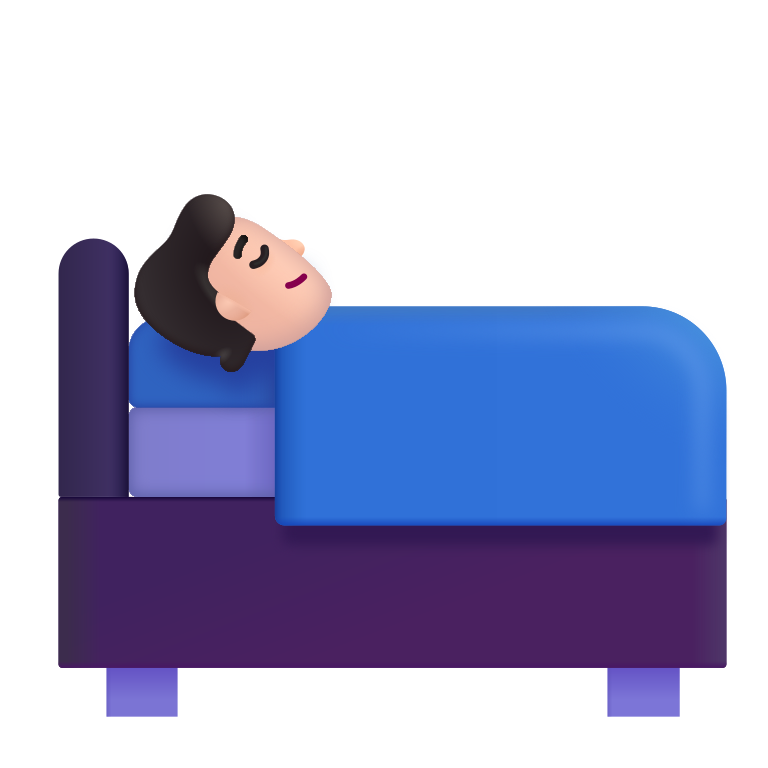
person in bed color light